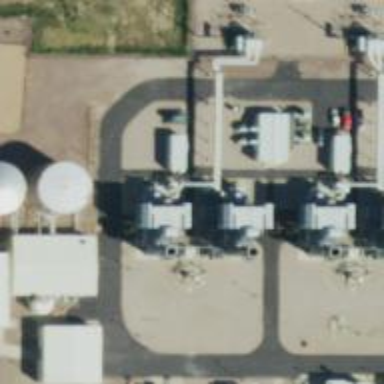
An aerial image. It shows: Gas-powered generator. It is gas turbine type generator.